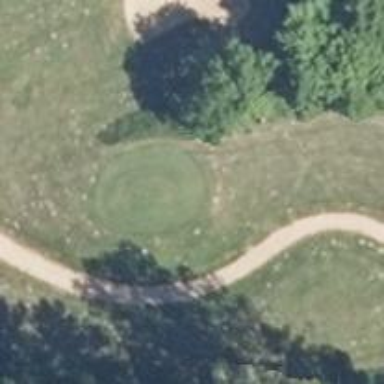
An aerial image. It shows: Golf tee.